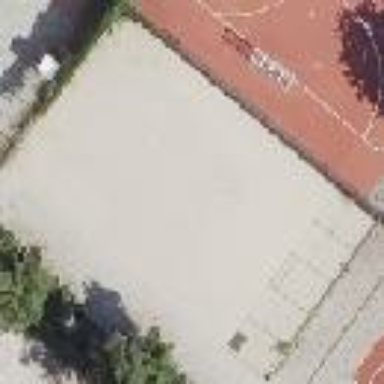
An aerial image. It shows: Sandy pitch designated for beach volleyball.